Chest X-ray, AP view. Patient: 54 years old, sex M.
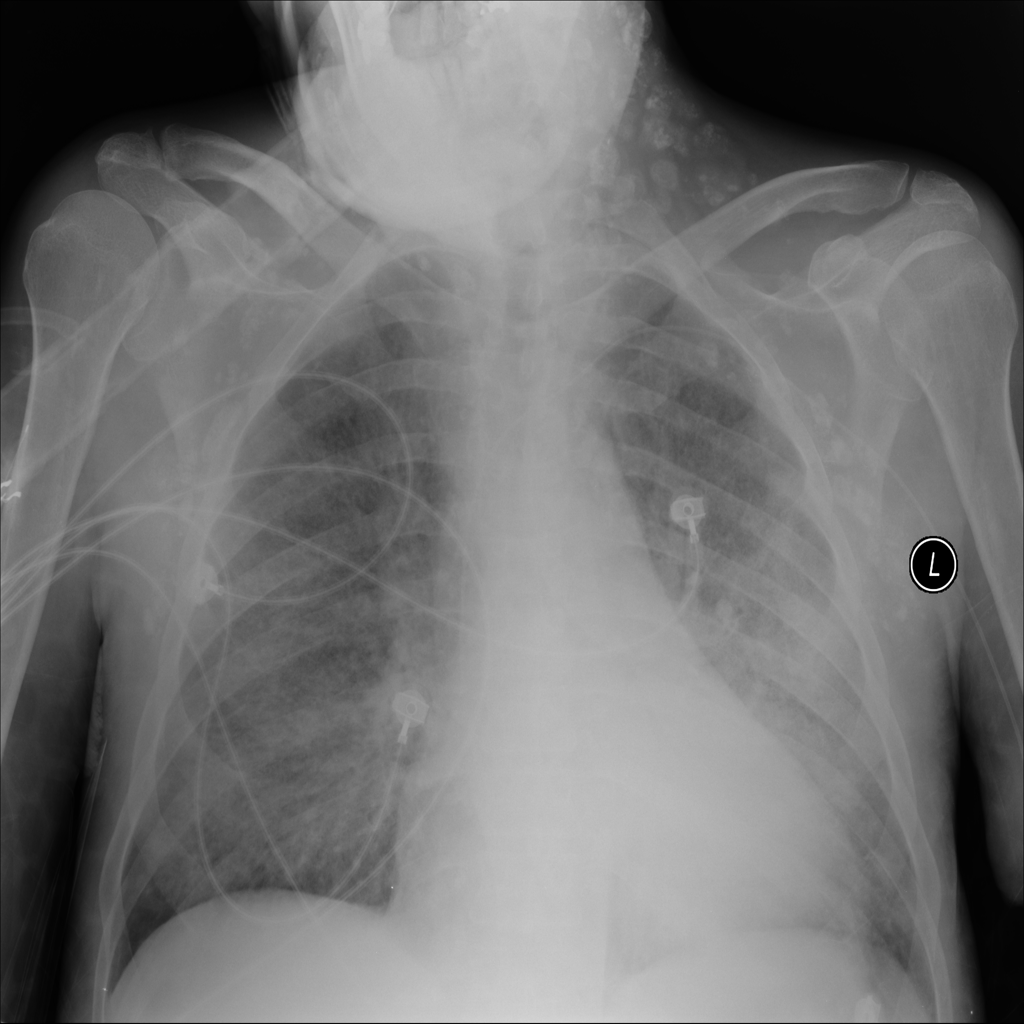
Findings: Cardiomegaly, Consolidation, Pneumonia